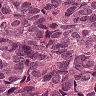
Metastatic tissue present: yes